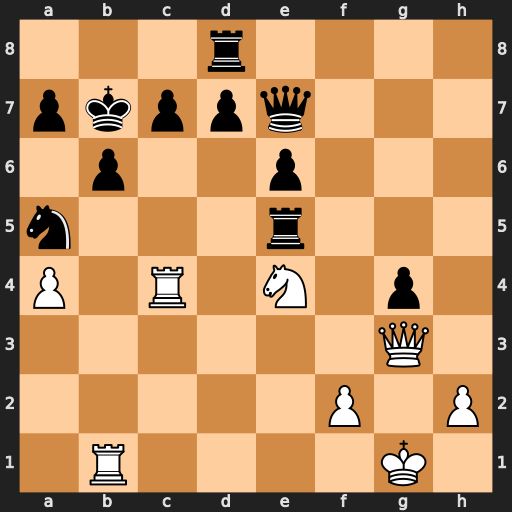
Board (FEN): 3r4/pkppq3/1p2p3/n3r3/P1R1N1p1/6Q1/5P1P/1R4K1
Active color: w
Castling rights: -
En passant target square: -
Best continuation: Rxc7+ Kxc7 Qxe5+ d6 Qc3+ Kb7 Qxa5